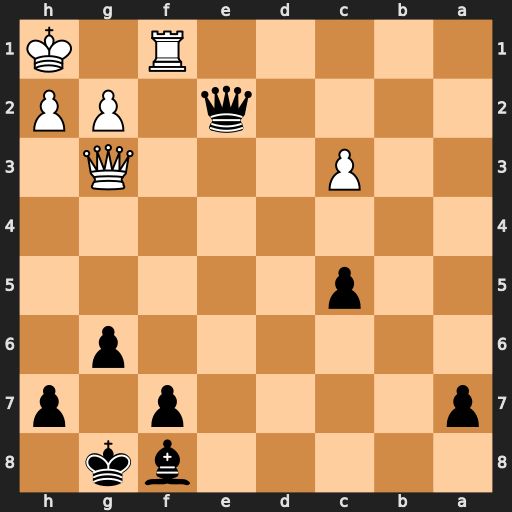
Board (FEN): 5bk1/p4p1p/6p1/2p5/8/2P3Q1/4q1PP/5R1K
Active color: b
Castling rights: -
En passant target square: -
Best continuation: Qxf1#